Question: Sql server 2008 R2
I have two queries
'''
DECLARE @title NVARCHAR(500) = '"Finite" AND "Elements"'
select * from papers p
where (@title = '""' OR CONTAINS(p.name, @title))
select * from papers p
where (CONTAINS(p.name, @title))
'''
first works about 7 seconds, second several miliseconds. WHY????

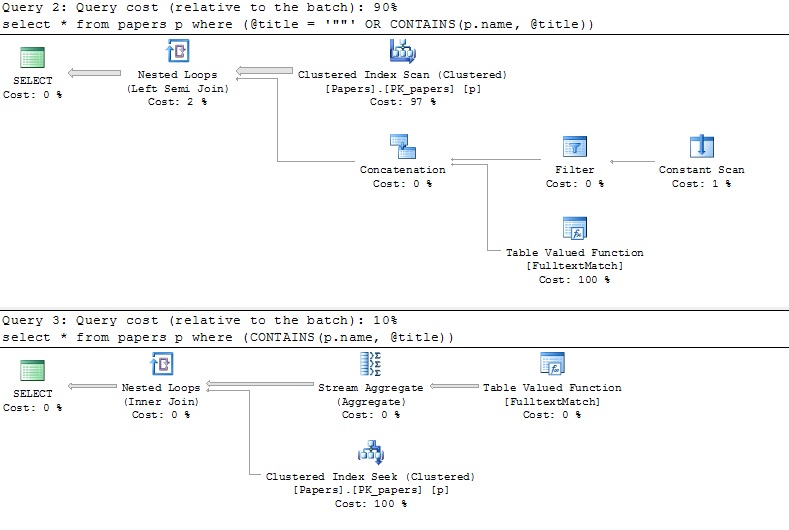
Answer: The '@title = '""' OR ...' bit is the problem.
At compile time it does not know whether '@title' is in fact going to contain the value '""' and thus need to return all rows or not.
You could try adding 'OPTION(RECOMPILE)' to the query so it is recompiled after the variable is assigned or just splitting it up into two cases.
'''
IF @title = '""'
SELECT *
FROM papers
ELSE
SELECT *
FROM papers p
WHERE ( CONTAINS(p.name, @title) )
'''